Current action and preconditions to check: path_clear

Your task: For each precondition in the list above, predict whether it will hold at this action.

Consider the current scene as observed from the mobile robot's camera, and analyze the predicted future states of all dynamic agents (e.g., people, animals, vehicles, or any moving entities) within the NEXT SECOND.

IMPORTANT: Only answer "very likely" if you are absolutely certain—based on strong, clear evidence—that a dynamic agent will violate the precondition in the predicted future state. Do NOT answer "very likely" for unlikely, ambiguous, or low-probability risks.

Ask yourself for each precondition: Is there a high probability, with clear and convincing evidence, that the predicted future states of any dynamic agent will interfere with the predicted future state of the currently executing action within the NEXT SECOND, causing that precondition to fail?

Assess the risk level based on these predictions. Use "likely" or "very likely" if motions create a clear risk of interference.

Use "neutral" or "improbable" if agents are nearby but their predicted paths are clearly diverging or non-conflicting.

Failure Risk Categories: "very improbable", "improbable", "neutral", "likely", "very likely"

Answer Format: Output ONLY the probability_of_failure value from these categories: "very improbable", "improbable", "neutral", "likely", "very likely"

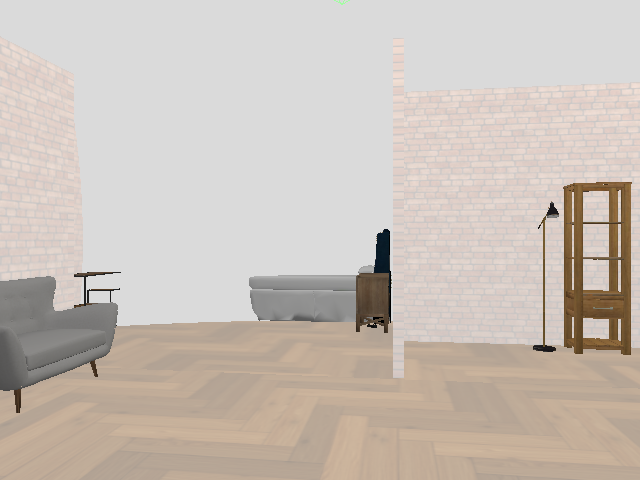

Answer: very improbable